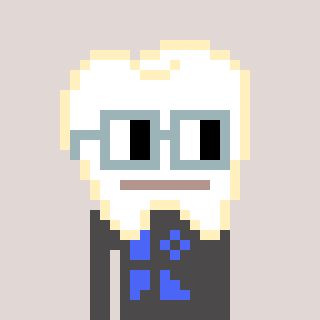
a pixel art character with square dark gray glasses, a tooth-shaped head and a grayscale-colored body on a warm background